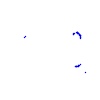
Particle: proton